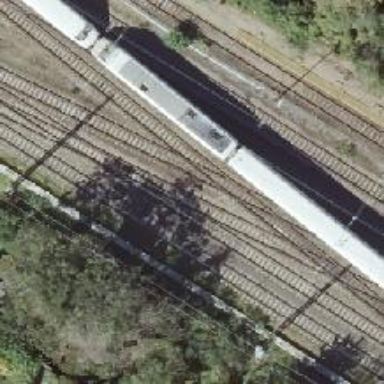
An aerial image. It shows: Railway track with contact lines for electrification.